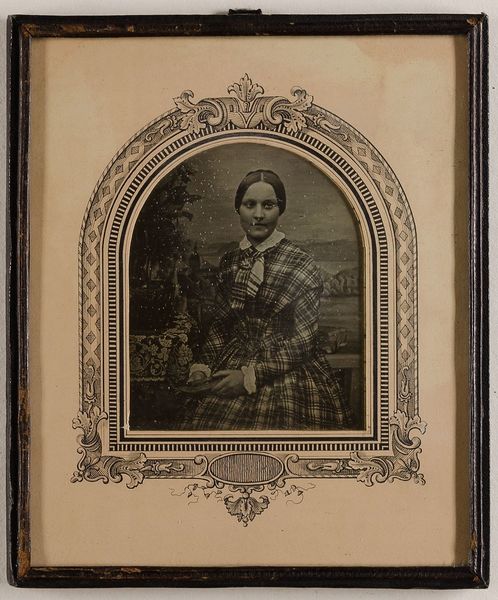
Titel: Elisabeth Rahn
Künstler: Julius Böhm
Standort: Hamburg
Institution: Museum für Kunst und Gewerbe Hamburg
Schlagwörter: frau, portrait, figur, foto, fotografie, photographie, photo, lichtbild, daguerreotypie, bildwerke, angewandte und bildende kunst, hessische systematik, porträt, porträtfotografie, porträtphotographie, hüftbild